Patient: sex F, age 48
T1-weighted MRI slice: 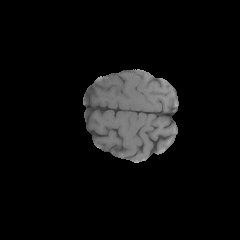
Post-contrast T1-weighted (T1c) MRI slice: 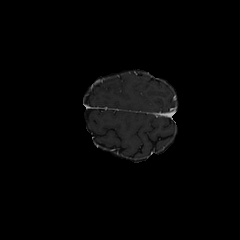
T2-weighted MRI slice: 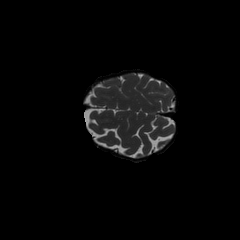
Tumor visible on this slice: no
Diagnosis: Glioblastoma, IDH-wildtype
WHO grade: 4